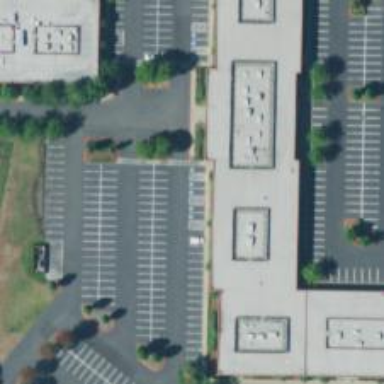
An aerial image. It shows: Parking space.